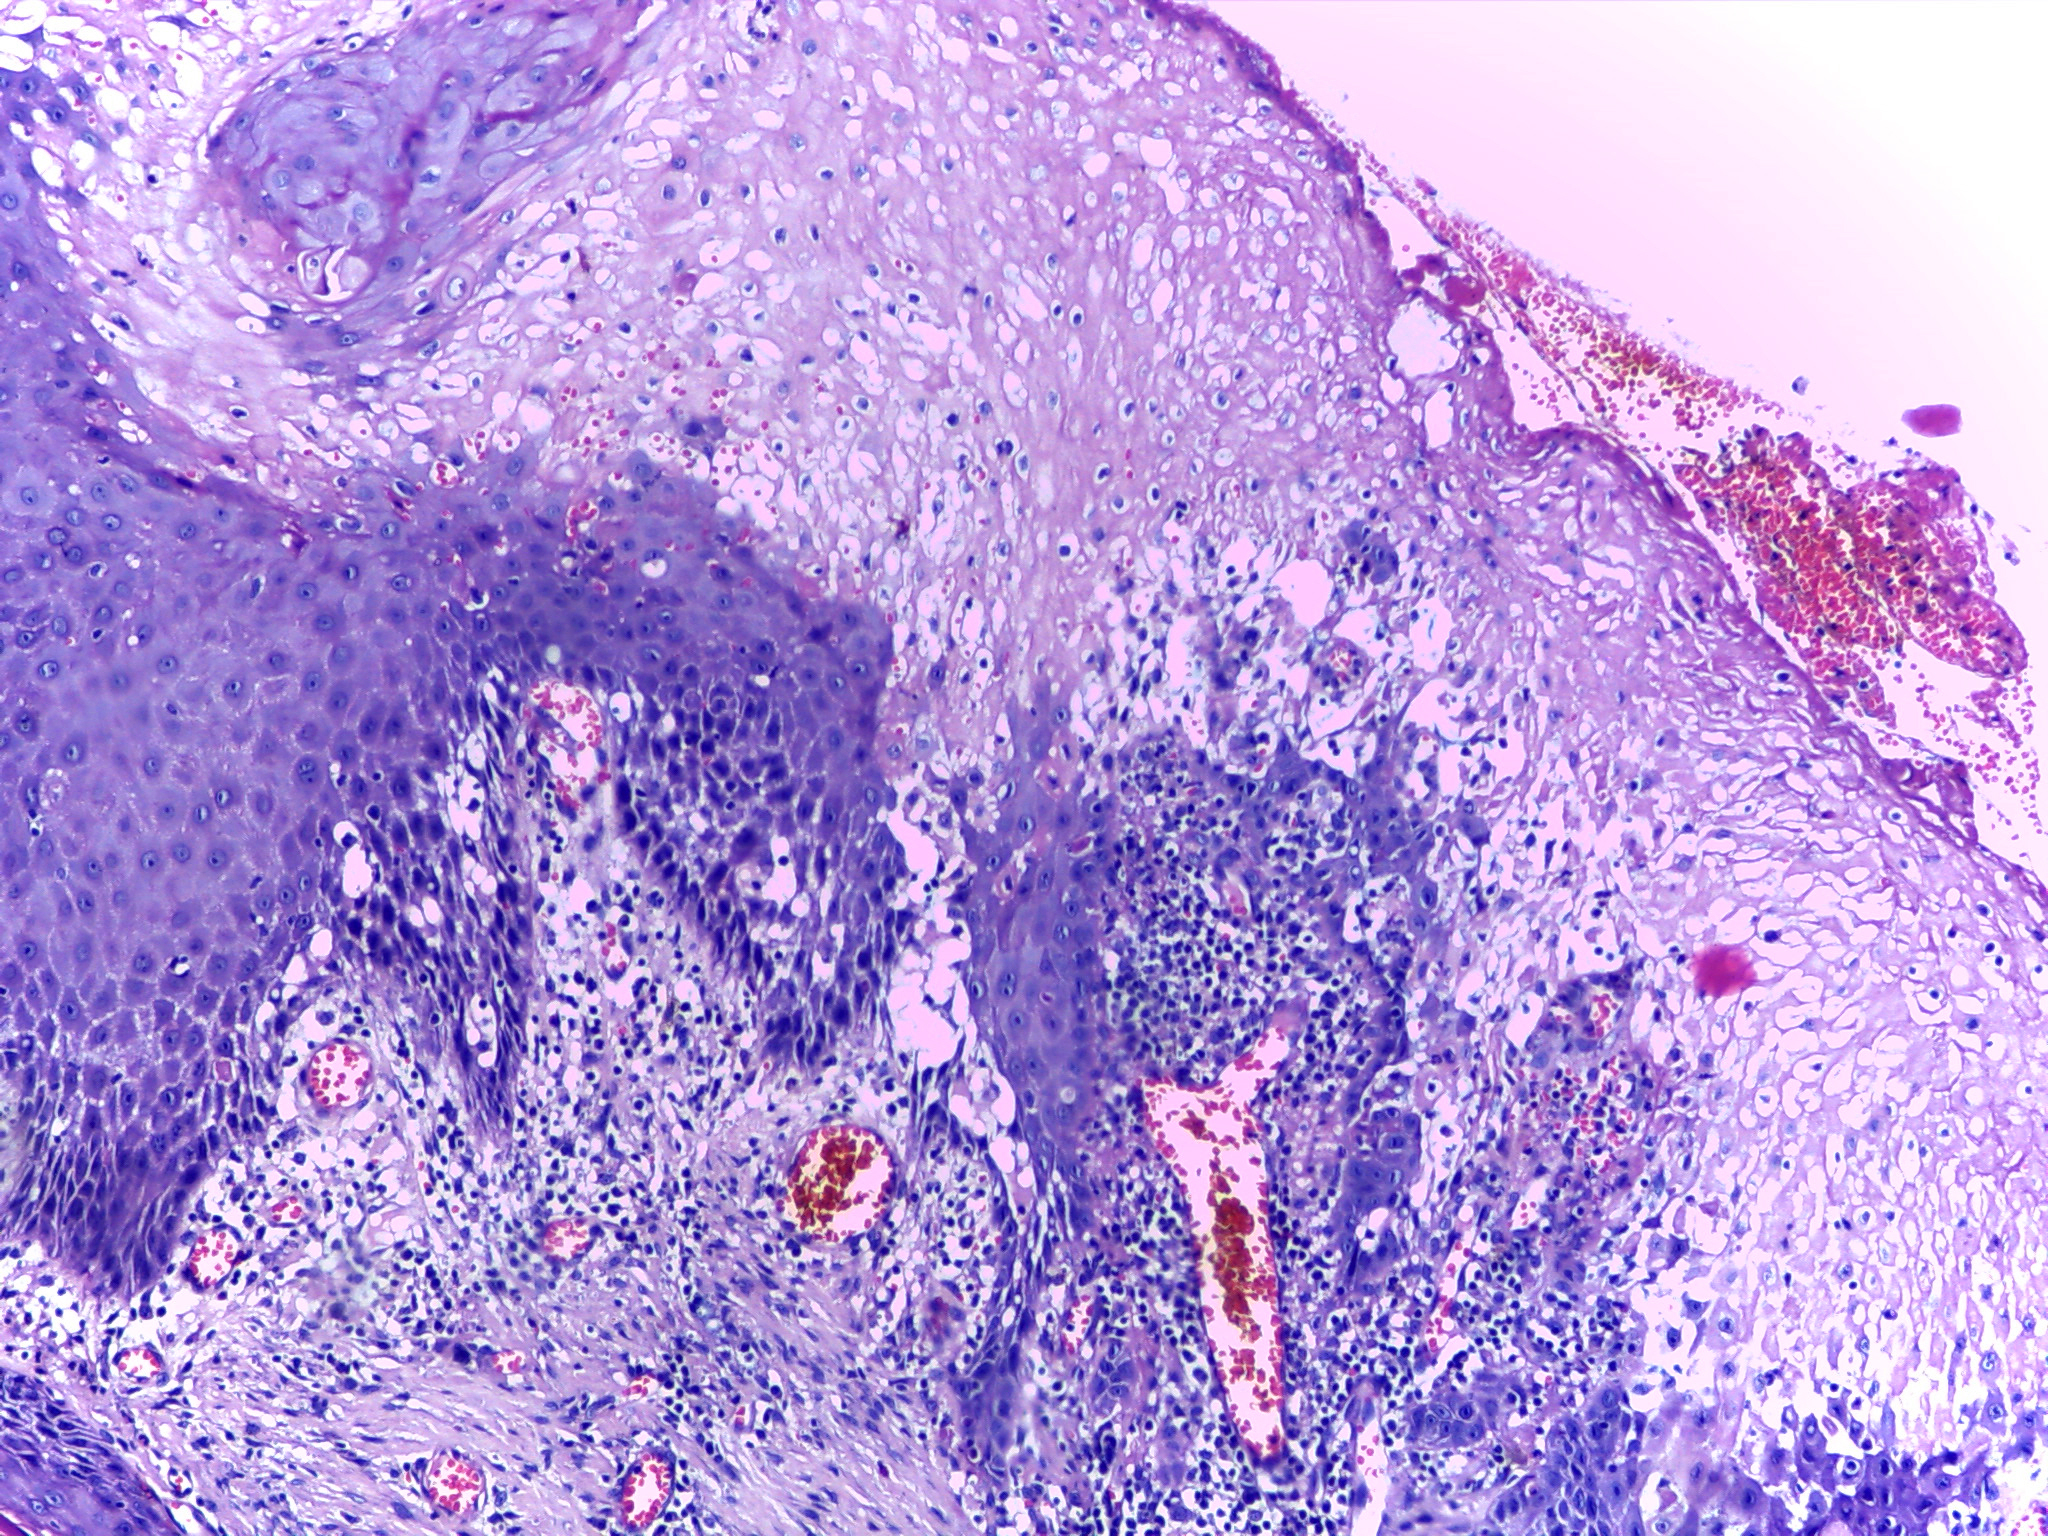
Diagnosis: OSCC